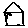
Label: house